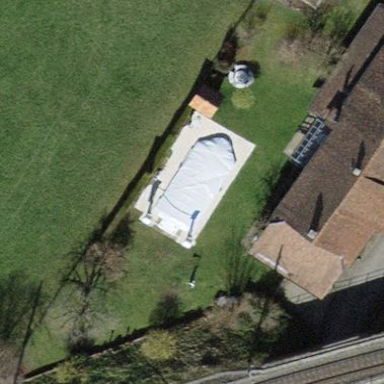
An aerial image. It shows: Swimming pool located in leisure land.